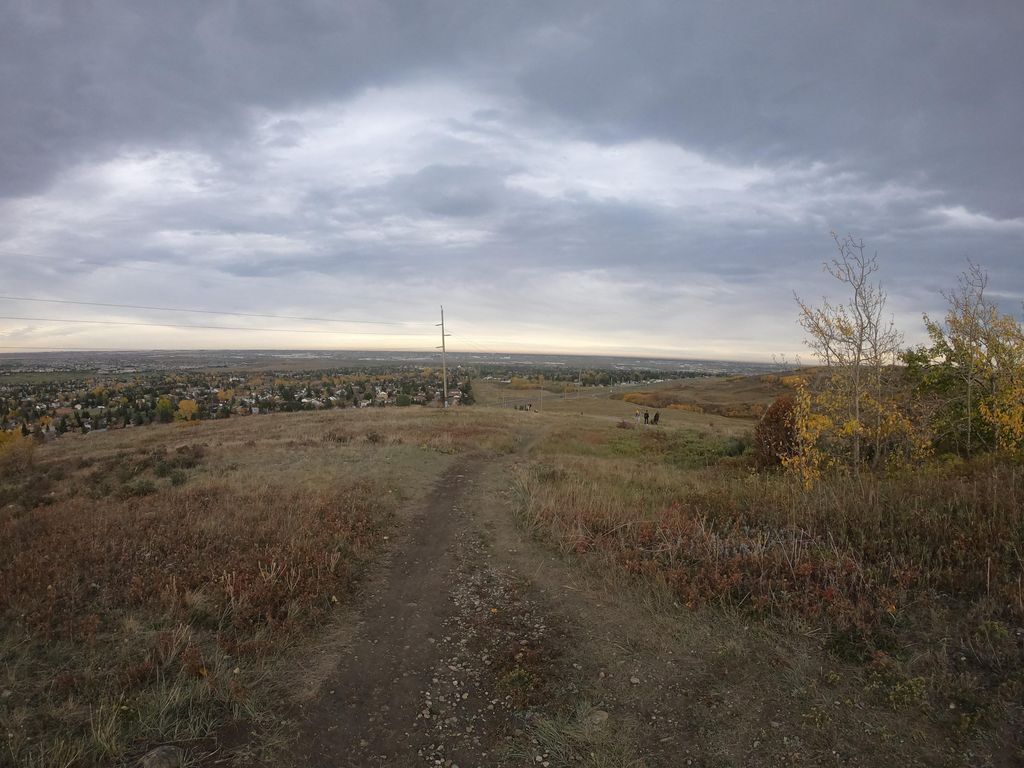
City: calgary